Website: home-depot
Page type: review-order
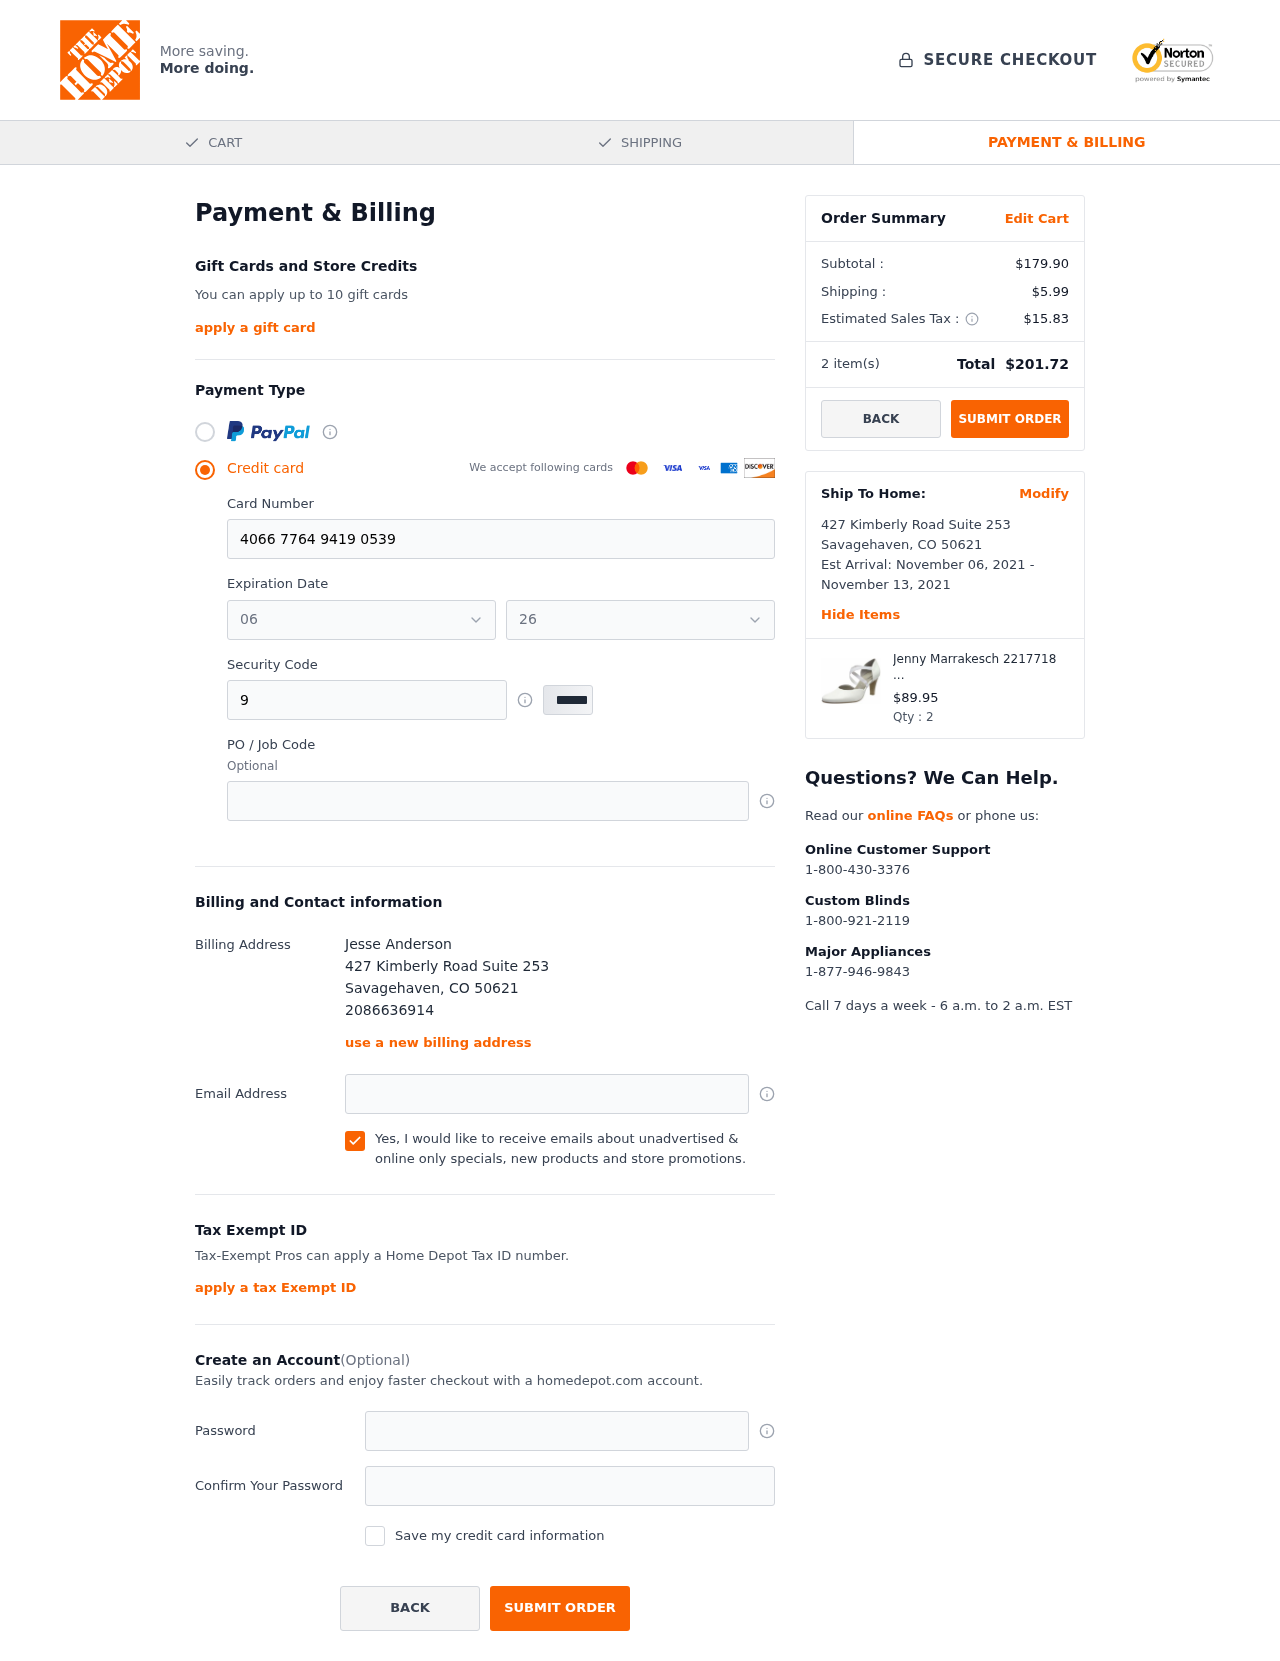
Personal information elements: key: PII_CARD_EXPIRY_MONTH
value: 06
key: PII_CARD_EXPIRY_YEAR
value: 26
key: PII_CITY
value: Savagehaven
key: PII_FULLNAME
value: Jesse Anderson
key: PII_PHONE
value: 2086636914
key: PII_POSTCODE
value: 50621
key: PII_STATE_ABBR
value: CO
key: PII_STREET
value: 427 Kimberly Road Suite 253
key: PII_CARD_NUMBER
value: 4066 7764 9419 0539
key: PII_CARD_CVV
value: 977
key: PII_JOB_CODE
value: J602447
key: PII_EMAIL
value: jesse.anderson@gmail.com
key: PII_STREET2
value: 427 Kimberly Road Suite 253
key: PII_POSTCODE2
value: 50621
Product elements: key: PRODUCT1_NAME
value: Jenny Marrakesch 2217718 Mules, (Blau 02), 2.5 UK
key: PRODUCT1_PRICE
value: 89.95
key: PRODUCT1_QUANTITY
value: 2
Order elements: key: ORDER_SUBTOTAL
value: $179.90
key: ORDER_SHIPPING_COST
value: $5.99
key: ORDER_TAX
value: $15.83
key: ORDER_NUM_ITEMS
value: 2
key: ORDER_TOTAL
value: $201.72
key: ORDER_SHIPPING_DATE
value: November 06, 2021
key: ORDER_DELIVERY_DATE
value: November 13, 2021